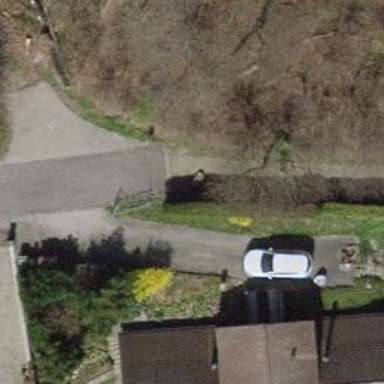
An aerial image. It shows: Bollard barrier.